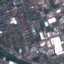
Land use / land cover class: Industrial